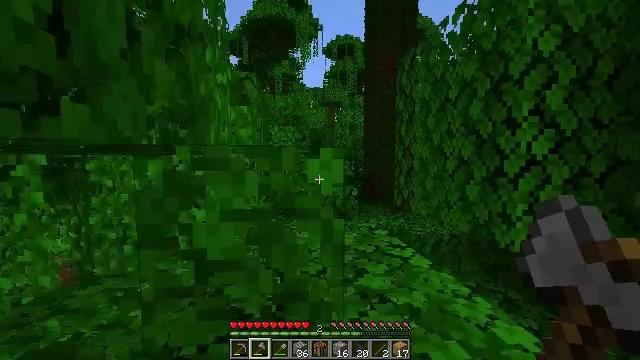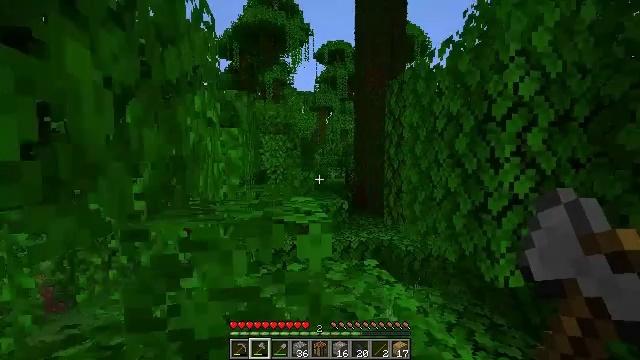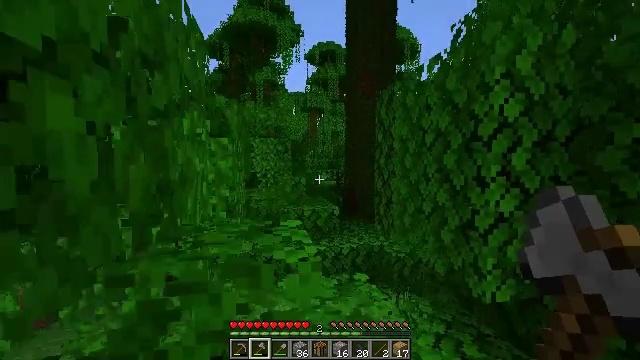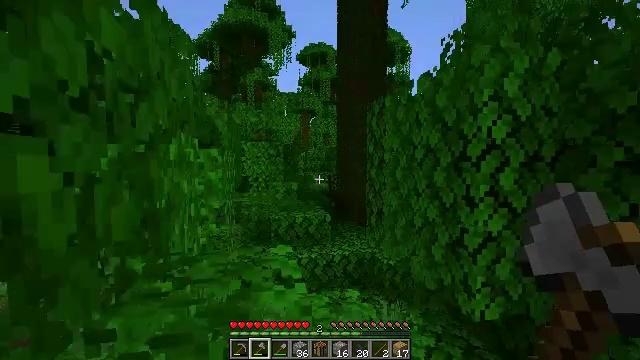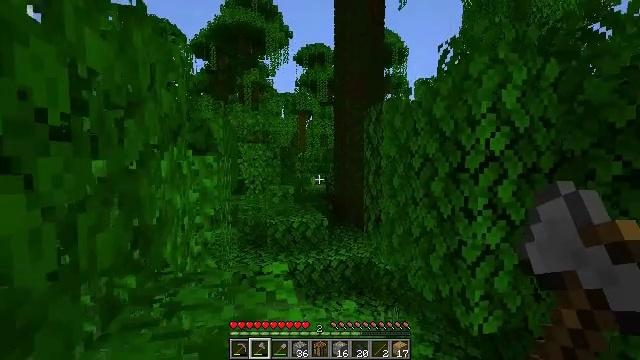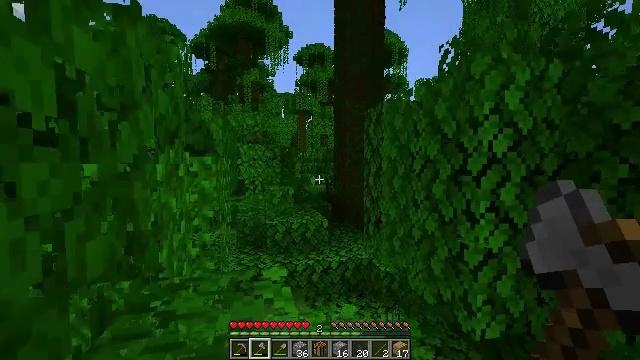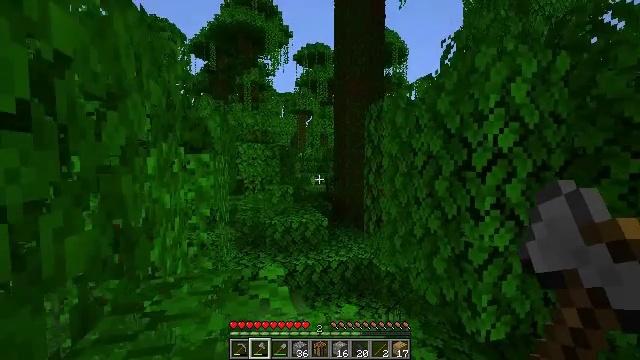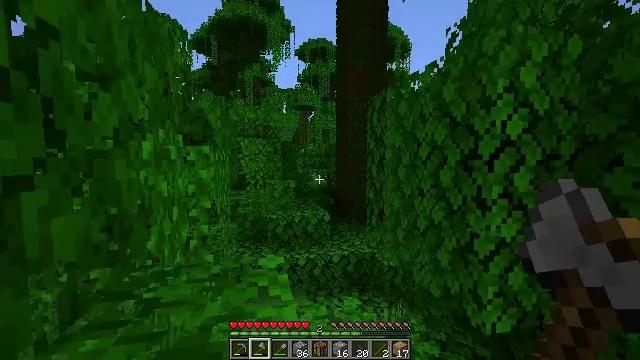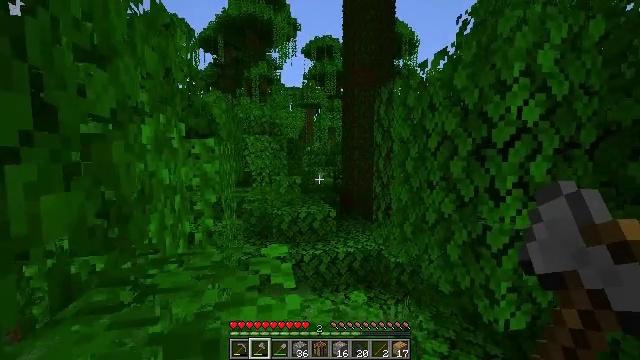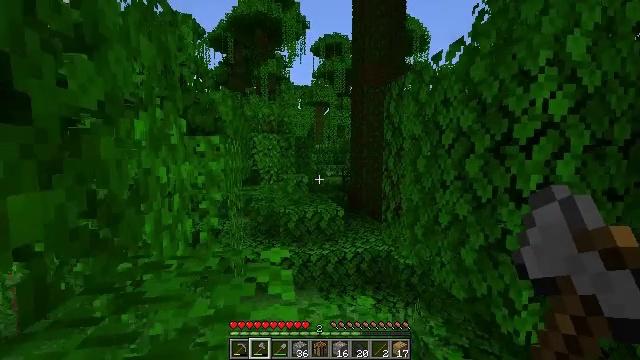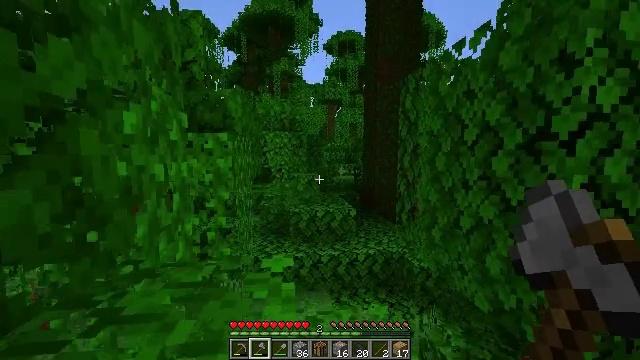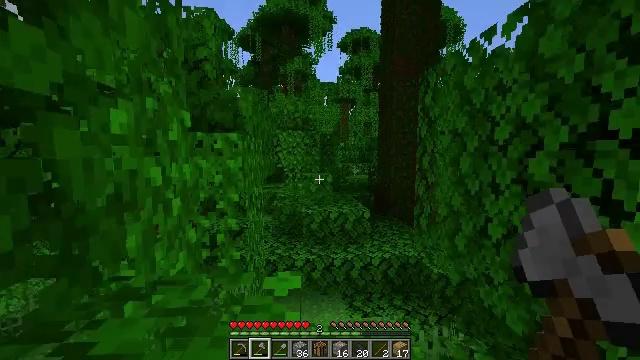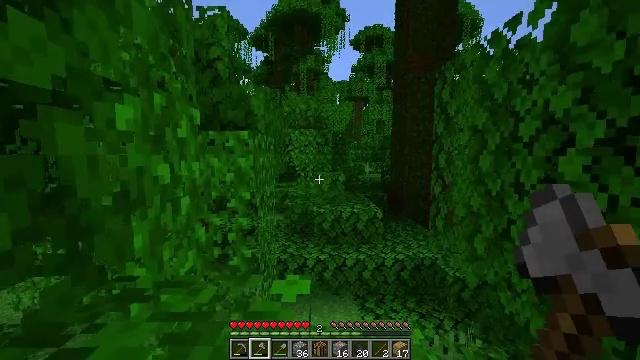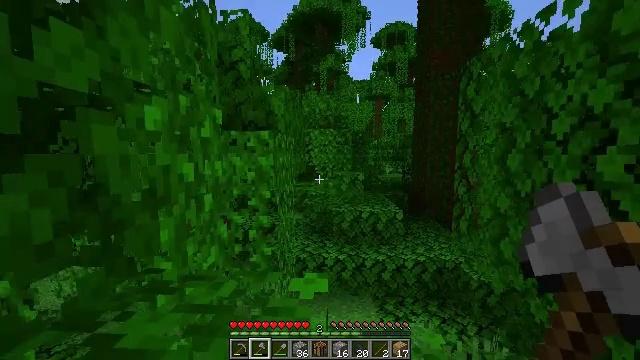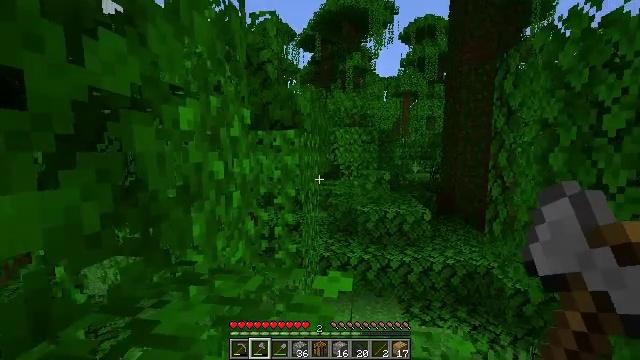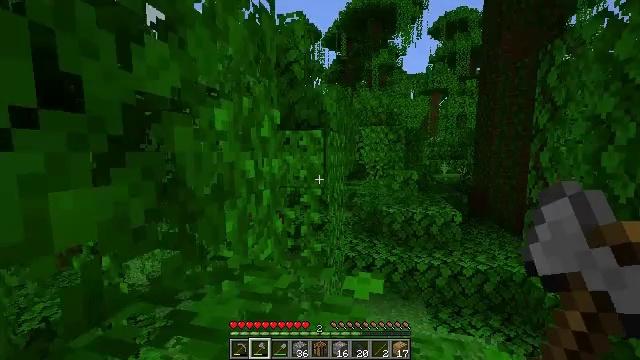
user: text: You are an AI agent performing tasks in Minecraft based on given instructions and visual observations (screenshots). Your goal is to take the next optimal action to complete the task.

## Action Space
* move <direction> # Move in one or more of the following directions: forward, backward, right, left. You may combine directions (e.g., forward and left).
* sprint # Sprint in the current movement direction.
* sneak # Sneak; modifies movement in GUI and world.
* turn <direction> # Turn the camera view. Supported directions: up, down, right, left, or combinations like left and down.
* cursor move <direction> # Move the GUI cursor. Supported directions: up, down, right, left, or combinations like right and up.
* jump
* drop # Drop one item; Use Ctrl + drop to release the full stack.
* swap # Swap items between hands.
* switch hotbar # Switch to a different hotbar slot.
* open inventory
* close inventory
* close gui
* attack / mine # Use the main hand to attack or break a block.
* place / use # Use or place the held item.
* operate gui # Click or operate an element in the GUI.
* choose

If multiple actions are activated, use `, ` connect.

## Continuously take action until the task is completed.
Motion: motion action
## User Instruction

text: Eliminate the parrot.
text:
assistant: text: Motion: move forward, turn right, jump
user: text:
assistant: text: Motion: move forward, turn right, jump
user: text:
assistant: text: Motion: move forward, turn right, jump
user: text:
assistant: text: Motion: move forward, jump
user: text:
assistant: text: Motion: move forward
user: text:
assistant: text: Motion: move forward
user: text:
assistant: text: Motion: move forward
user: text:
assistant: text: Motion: move forward, turn left
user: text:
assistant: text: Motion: move forward, turn left
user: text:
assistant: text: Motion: move forward, turn left
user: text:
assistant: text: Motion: move forward, turn left
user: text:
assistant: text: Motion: move forward, turn left
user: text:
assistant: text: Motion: move forward, turn left
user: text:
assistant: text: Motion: move forward, turn left
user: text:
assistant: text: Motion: move forward, turn left
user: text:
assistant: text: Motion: move forward, turn left
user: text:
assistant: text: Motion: move forward
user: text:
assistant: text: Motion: move forward
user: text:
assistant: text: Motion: move forward, turn right
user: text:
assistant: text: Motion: move forward, turn right
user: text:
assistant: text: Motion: move forward, turn right
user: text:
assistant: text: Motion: move forward
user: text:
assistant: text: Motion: move forward, turn down
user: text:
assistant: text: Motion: move forward, turn down
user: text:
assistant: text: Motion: move forward, turn right and down
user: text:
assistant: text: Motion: move forward, turn right
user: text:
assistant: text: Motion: move forward and move right, turn right and down
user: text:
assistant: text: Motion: move forward and move right
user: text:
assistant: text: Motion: move forward and move right
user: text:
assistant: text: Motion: move forward and move right